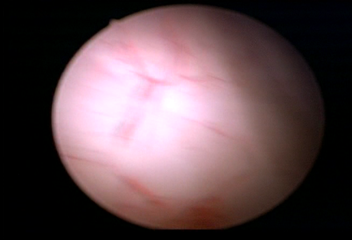
Modality: WLC
Class: Normal mucosa
Bladder cancer association: No